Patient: sex M, age 31
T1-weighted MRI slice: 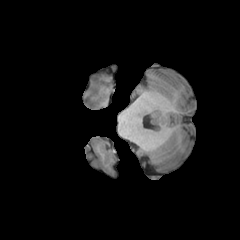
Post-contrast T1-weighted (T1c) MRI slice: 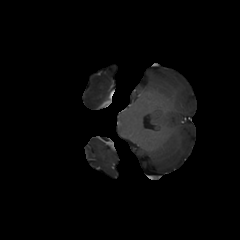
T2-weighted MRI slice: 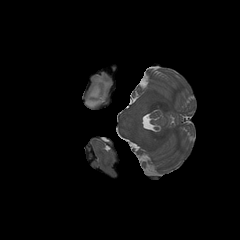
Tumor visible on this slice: yes
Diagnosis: Astrocytoma, IDH-mutant
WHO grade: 3